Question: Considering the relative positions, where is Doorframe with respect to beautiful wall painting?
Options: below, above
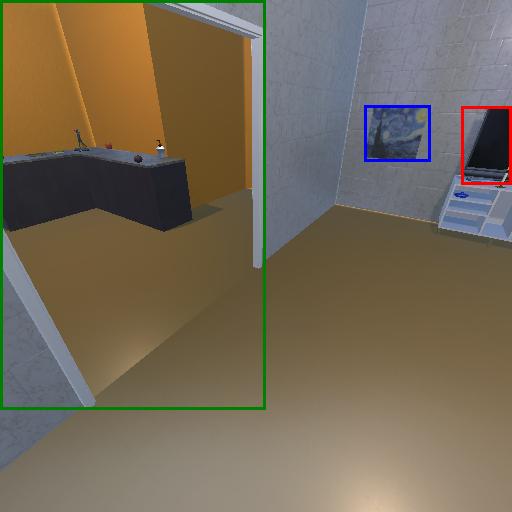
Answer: below